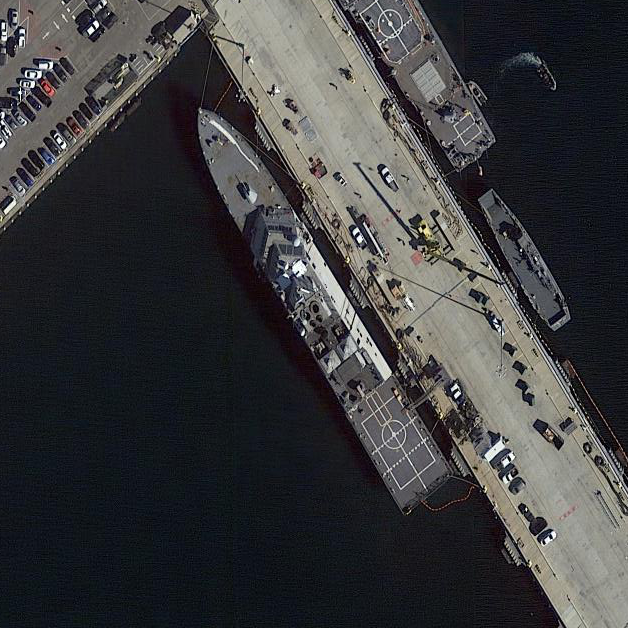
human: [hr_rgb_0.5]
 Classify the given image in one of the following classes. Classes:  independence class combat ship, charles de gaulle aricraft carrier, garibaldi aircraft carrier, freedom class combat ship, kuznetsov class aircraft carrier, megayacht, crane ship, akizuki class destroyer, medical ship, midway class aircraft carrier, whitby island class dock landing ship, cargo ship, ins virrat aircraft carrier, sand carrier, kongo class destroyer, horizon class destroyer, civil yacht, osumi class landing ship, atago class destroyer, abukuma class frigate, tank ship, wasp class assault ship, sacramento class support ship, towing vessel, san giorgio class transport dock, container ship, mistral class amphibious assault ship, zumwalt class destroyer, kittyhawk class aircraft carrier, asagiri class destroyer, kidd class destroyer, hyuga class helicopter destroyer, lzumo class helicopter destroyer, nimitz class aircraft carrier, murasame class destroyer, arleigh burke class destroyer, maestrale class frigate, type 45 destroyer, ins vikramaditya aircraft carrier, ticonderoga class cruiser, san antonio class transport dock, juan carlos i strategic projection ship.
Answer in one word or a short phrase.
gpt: Freedom class combat ship